Question: I've created an application (called Countdown) with Processing (Java). I exported the application as a .jar-file. If I run it on Mac OS X and click in the top left (on the titlebar) "About Countdown" it shows me a screen with the app's icon and underneath it says "Version 1.0 (1.0)".

How do I change the version of the application in the Processing sketch?
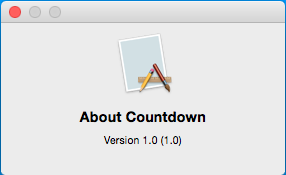
Answer: It's in the manifest of the jar. You can edit your manifest following the instructions <URL>.
You can also use <URL> to set the version number yourself upon export.
(Full disclosure: I'm the author of JarMatey.)